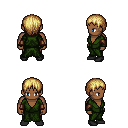
a pixel art fantasy rpg character, male body template, human, dark skin, green robe, gold greaves, blonde plain hairstyle, leather bracers, black shoes, four views (front, back, left, right), 2x2 character sprite sheet, small pixel art, hard edges, no anti-aliasing